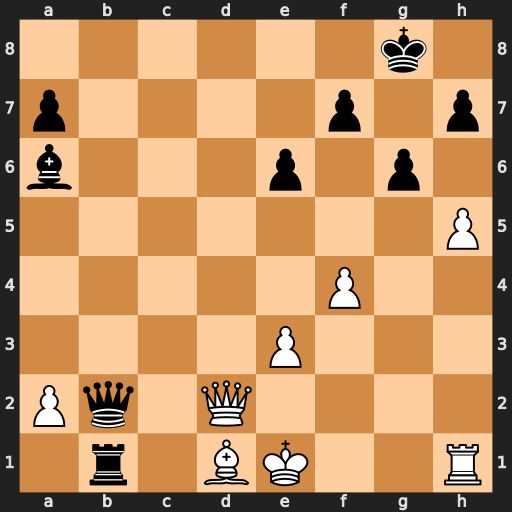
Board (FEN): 6k1/p4p1p/b3p1p1/7P/5P2/4P3/Pq1Q4/1r1BK2R
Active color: w
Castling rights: K
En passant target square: -
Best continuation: Qd8+ Kg7 h6#